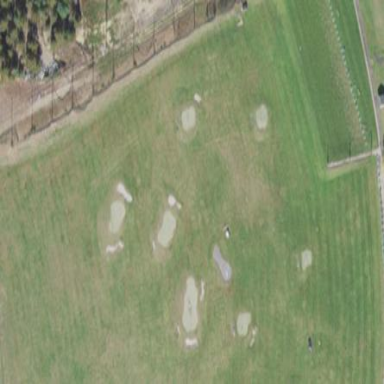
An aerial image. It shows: Driving range for golf on grass.